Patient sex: M
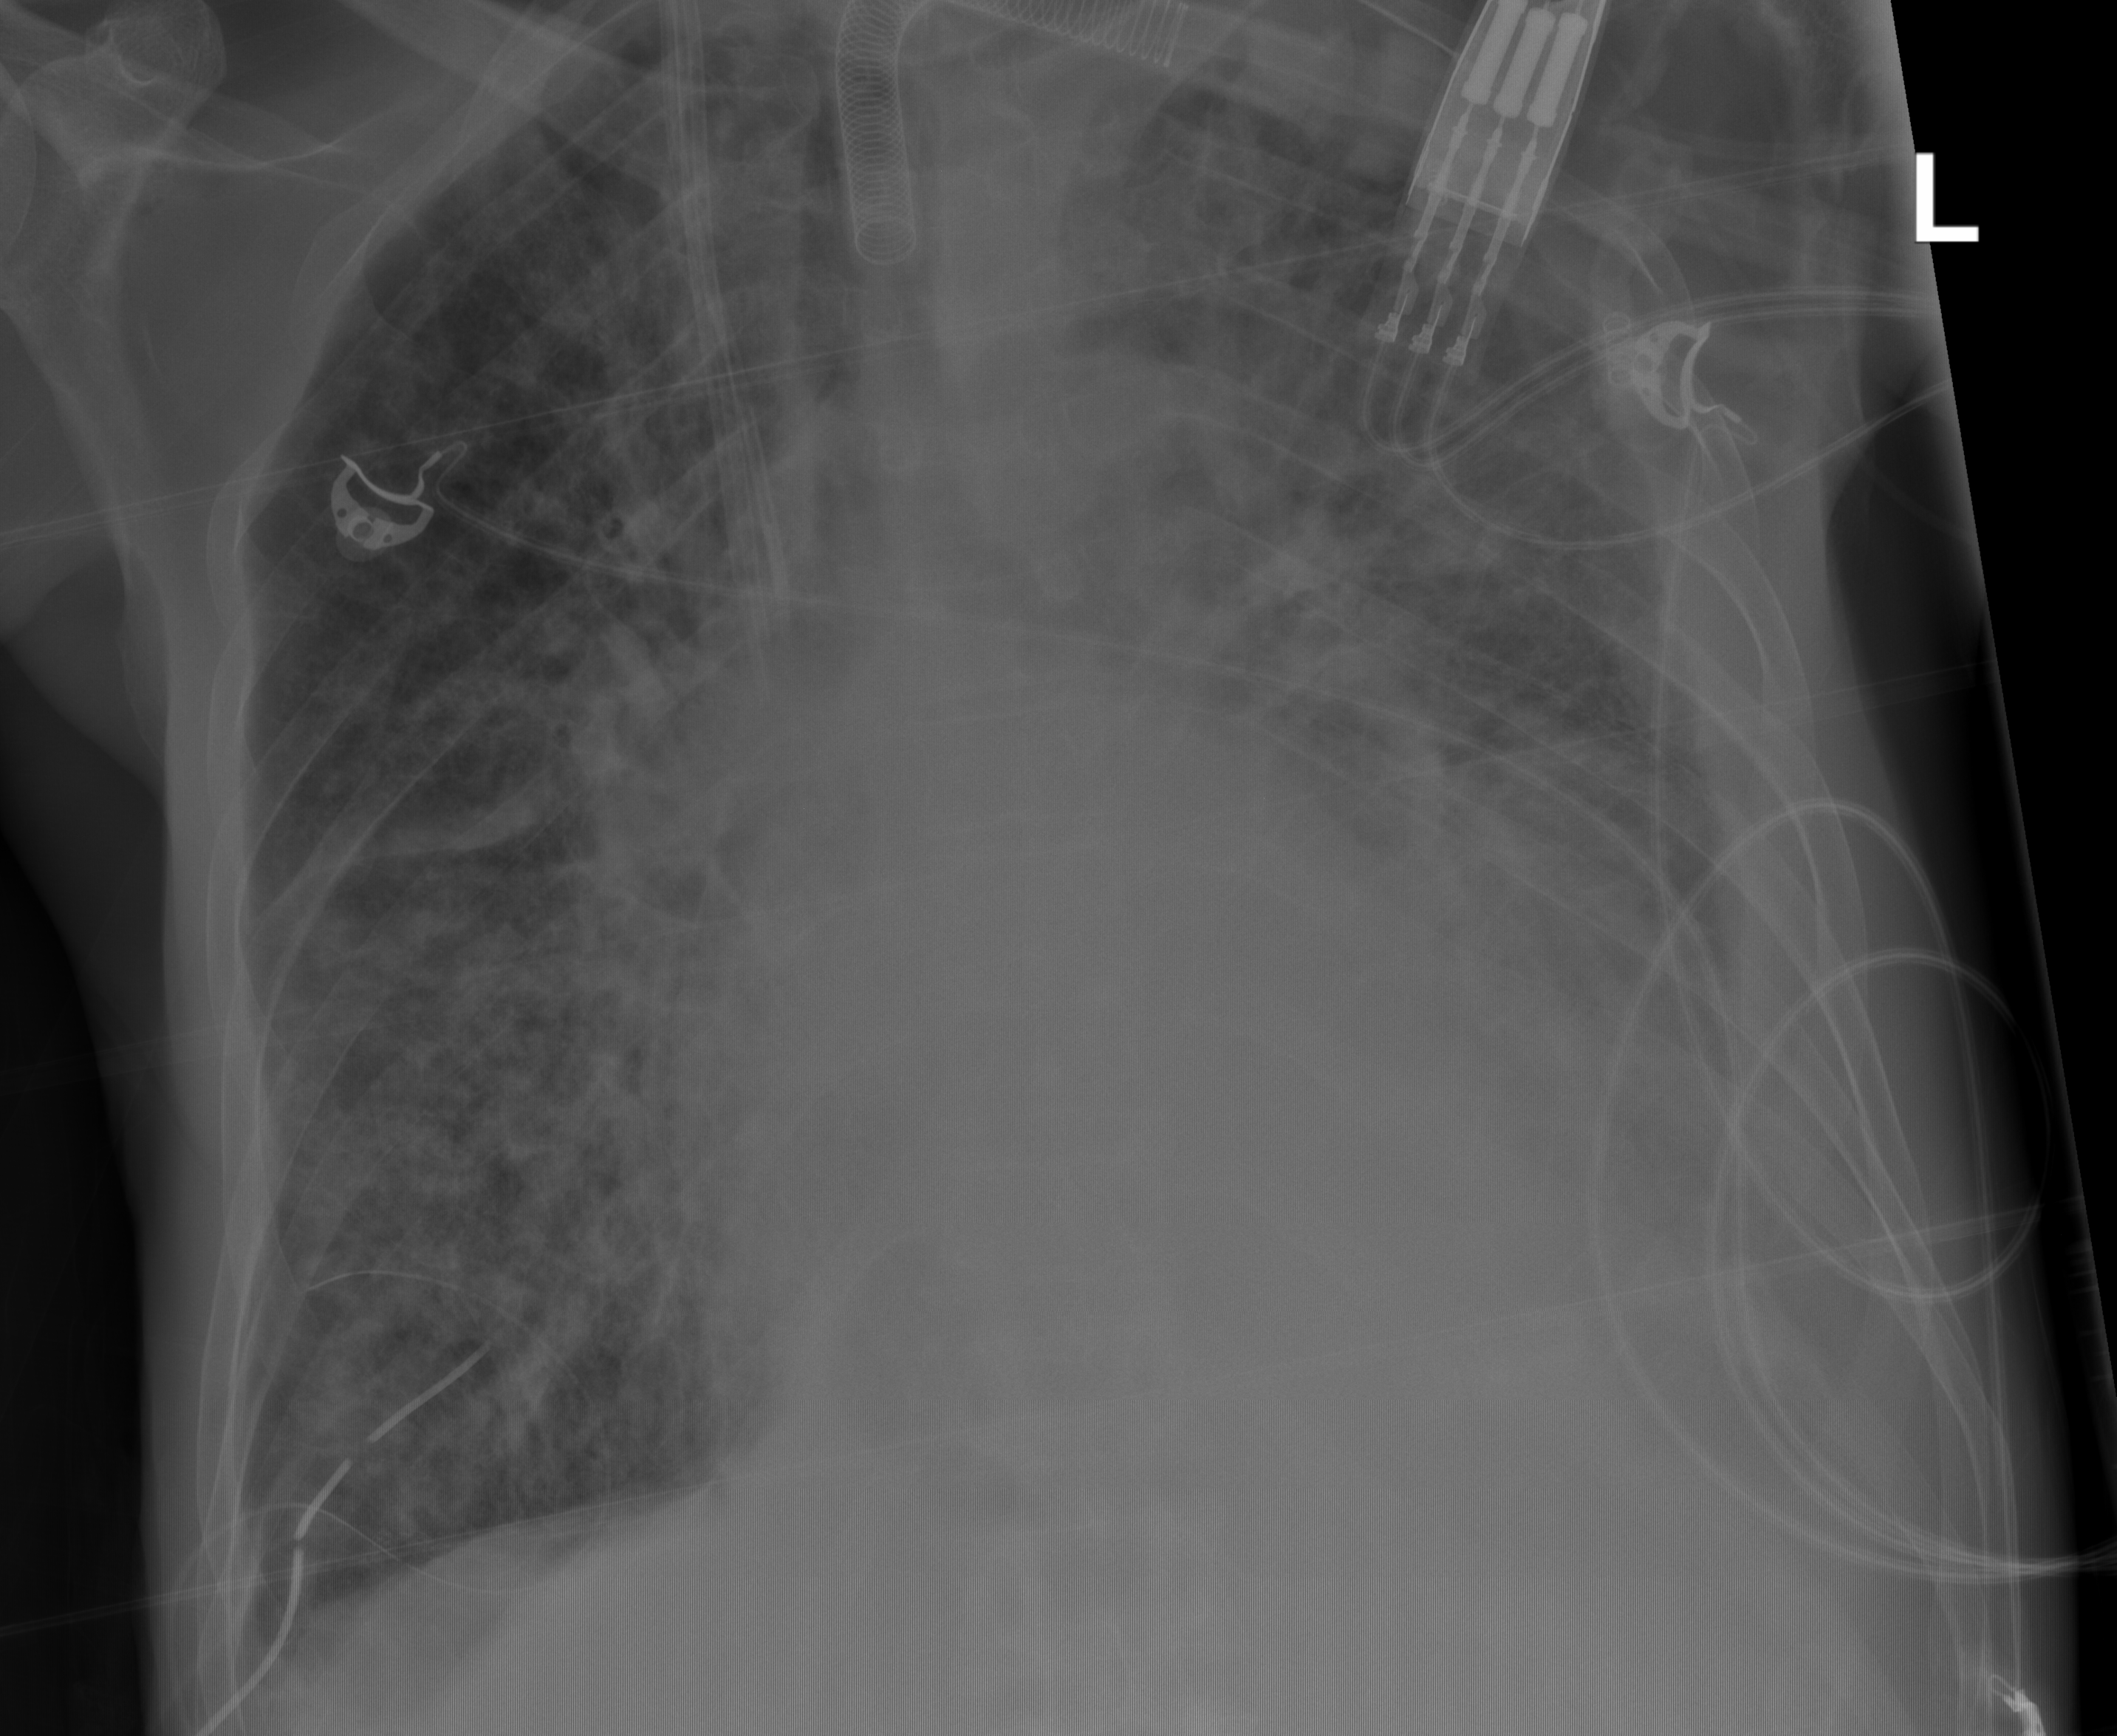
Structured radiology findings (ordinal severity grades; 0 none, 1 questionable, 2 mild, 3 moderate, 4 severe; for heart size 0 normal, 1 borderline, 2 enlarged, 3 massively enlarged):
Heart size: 0
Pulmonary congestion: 3
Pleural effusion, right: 0
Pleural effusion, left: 3
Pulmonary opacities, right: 2
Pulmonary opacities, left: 2
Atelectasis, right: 2
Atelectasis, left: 3